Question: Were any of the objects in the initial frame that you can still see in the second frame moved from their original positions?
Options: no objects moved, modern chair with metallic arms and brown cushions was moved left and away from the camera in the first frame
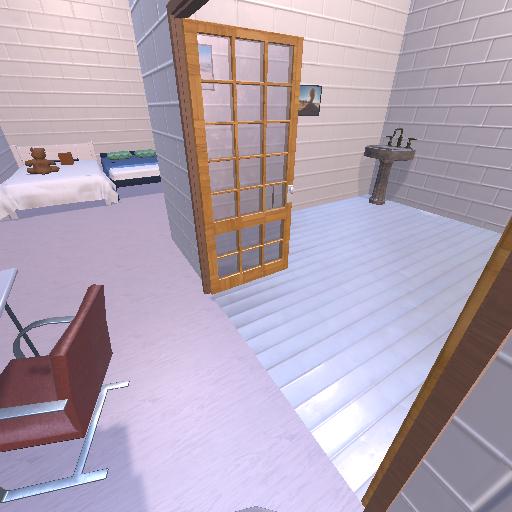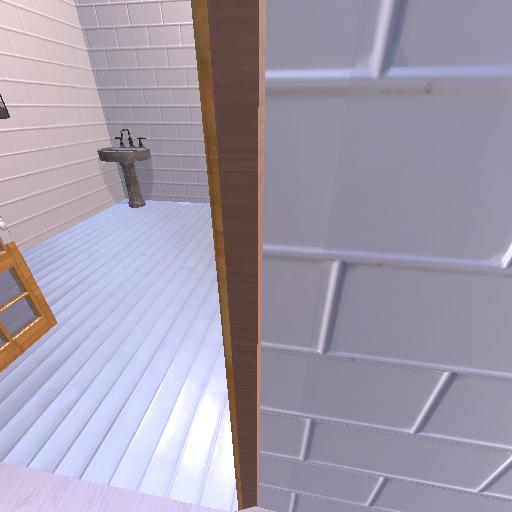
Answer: no objects moved